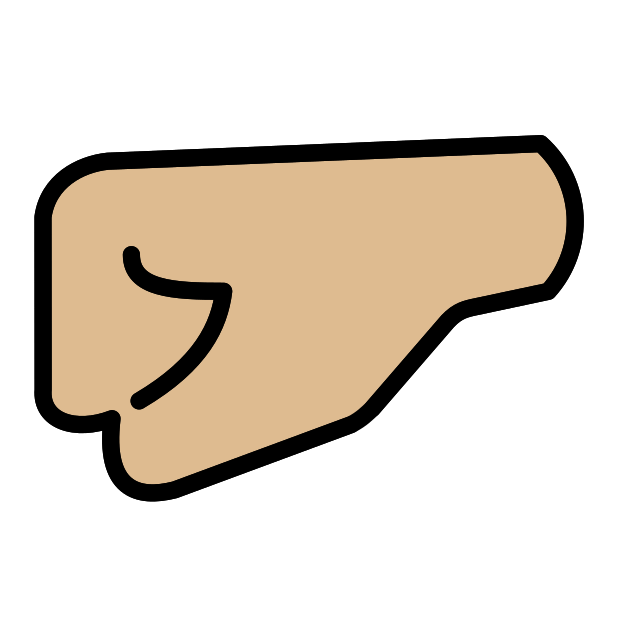
left-facing fist: medium-light skin tone